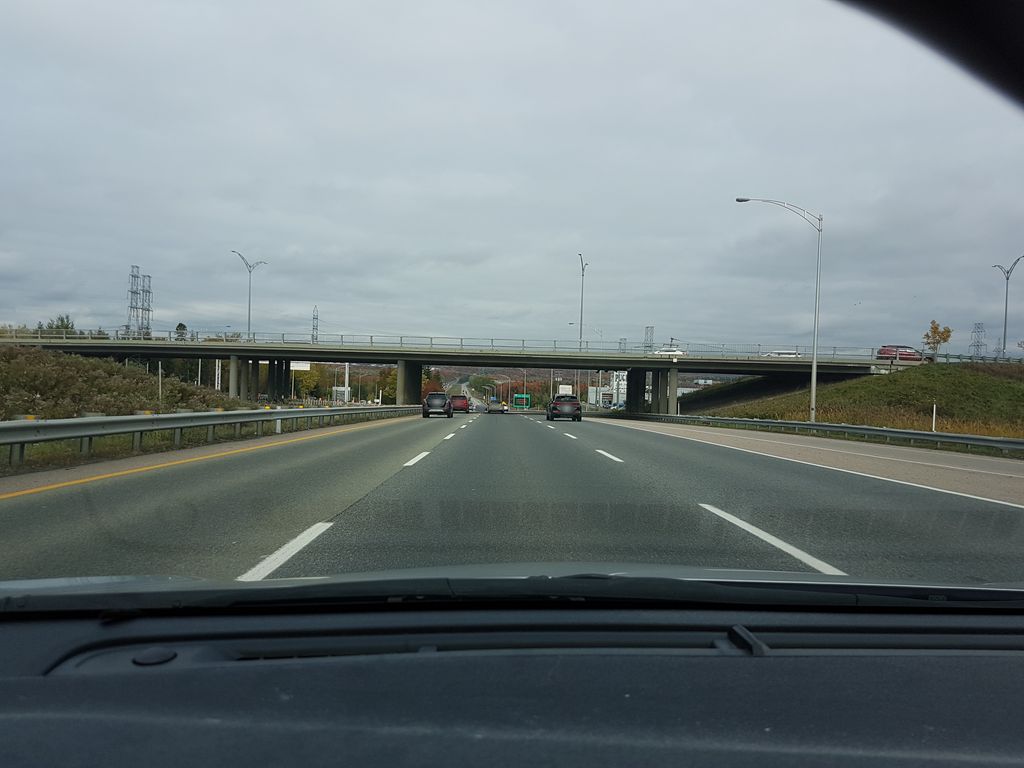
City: quebec_city